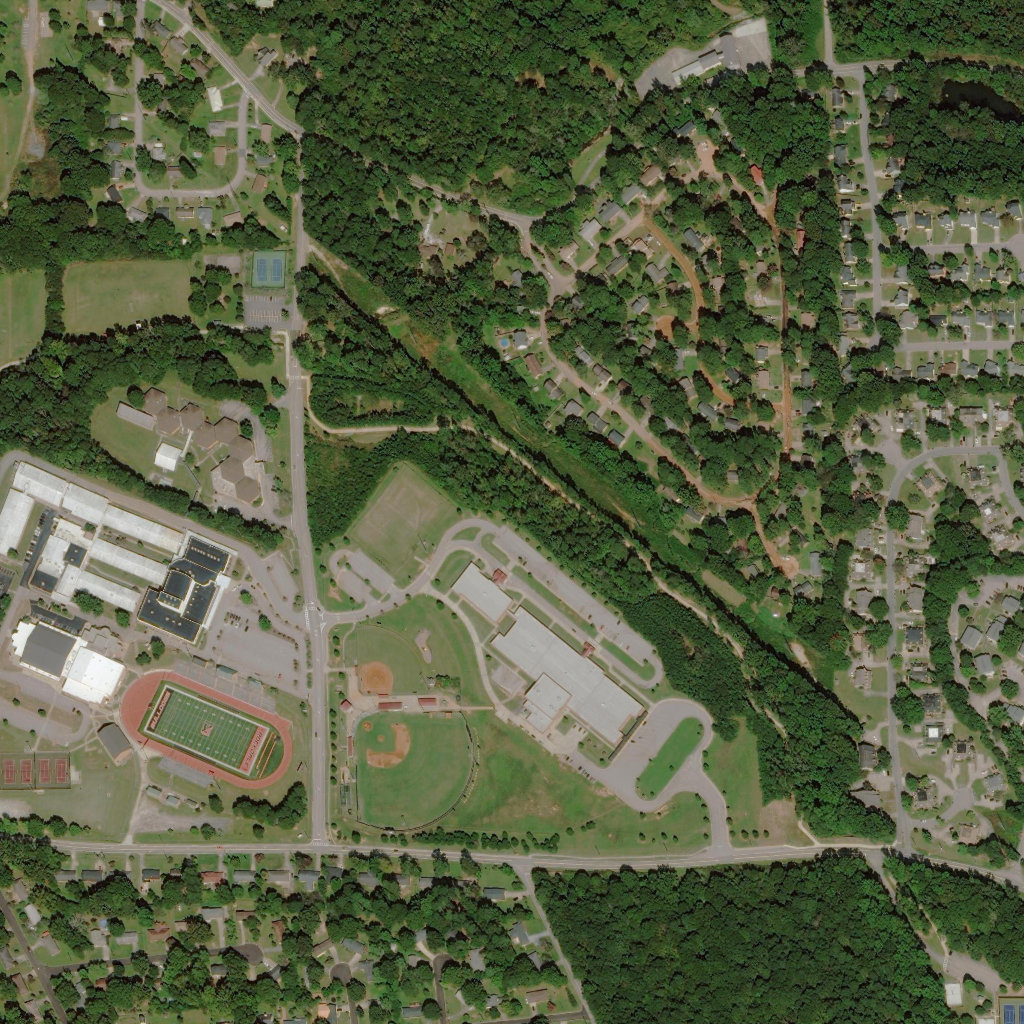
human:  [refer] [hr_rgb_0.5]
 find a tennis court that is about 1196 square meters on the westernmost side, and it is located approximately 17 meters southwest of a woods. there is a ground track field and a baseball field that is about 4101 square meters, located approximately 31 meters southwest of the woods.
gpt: <box>[[24, 24, 27, 27, 0]]</box>

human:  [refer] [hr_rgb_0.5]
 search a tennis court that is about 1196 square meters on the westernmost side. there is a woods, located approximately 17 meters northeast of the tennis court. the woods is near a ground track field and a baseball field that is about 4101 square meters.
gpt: <box>[[24, 24, 27, 27, 0]]</box>

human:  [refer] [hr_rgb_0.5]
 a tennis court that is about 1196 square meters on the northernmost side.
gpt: <box>[[24, 24, 27, 27, 0]]</box>